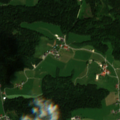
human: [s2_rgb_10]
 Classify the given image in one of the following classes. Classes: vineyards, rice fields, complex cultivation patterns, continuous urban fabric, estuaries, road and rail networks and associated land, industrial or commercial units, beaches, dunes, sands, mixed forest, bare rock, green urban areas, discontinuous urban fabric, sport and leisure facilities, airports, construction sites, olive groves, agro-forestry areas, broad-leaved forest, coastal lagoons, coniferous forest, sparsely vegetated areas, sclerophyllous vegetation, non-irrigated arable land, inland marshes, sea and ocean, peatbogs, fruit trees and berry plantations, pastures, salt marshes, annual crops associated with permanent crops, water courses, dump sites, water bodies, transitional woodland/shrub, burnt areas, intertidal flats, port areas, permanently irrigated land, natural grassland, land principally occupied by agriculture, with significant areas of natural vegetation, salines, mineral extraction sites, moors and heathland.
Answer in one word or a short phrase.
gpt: pastures, complex cultivation patterns, coniferous forest, mixed forest